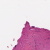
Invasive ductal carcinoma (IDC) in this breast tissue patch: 0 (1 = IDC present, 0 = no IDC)